Question: I am trying to write a macro to automatically generate and send emails out to a list of addresses while attaching a specific file to each.
Still being a bit green to coding in VBA I have "kitbashed" the below but am having trouble working out how to get the file path to read properly.
'''
Sub Send_Files()
Dim OutApp As Object
Dim OutMail As Object
Dim sh As Worksheet
Dim cell As Range
Dim FileCell As Range
Dim rng As Range
With Application
.EnableEvents = False
.ScreenUpdating = False
End With
Set sh = Sheets("List")
Set OutApp = CreateObject("Outlook.Application")
For Each cell In sh.Columns("B").Cells.SpecialCells(xlCellTypeConstants)
'Enter the path/file names in the C:Z column in each row
Set rng = sh.Cells(cell.Row, 1).Range("C1:C1")
If cell.Value Like "?*@?*.?*" And _
Application.WorksheetFunction.CountA(rng) > 0 Then
Set OutMail = OutApp.CreateItem(0)
With OutMail
.To = cell.Value
.Subject = "Curent Week Supplies"
.Body = "Good Morning" & Cells(cell.Row, "A").Value _
& vbNewLine & vbNewLine & _
"Please find attached this week's CWS file." & _
vbNewLine & vbNewLine & _
"If you have any queries concerning this then please feel free to contact us." & _
vbNewLine & vbNewLine & _
"Best regards"
For Each FileCell In rng.SpecialCells(xlCellTypeConstants)
If Trim(FileCell) <> "" Then
If Dir(FileCell.Value) <> "" Then
.Attachments.Add FileCell.Value
End If
End If
Next FileCell
.Send
End With
Set OutMail = Nothing
End If
Next cell
Set OutApp = Nothing
With Application
.EnableEvents = True
.ScreenUpdating = True
End With
End Sub
'''
When the macro tries to attach the file it gets stuck with this: -
'''
For Each FileCell In rng.SpecialCells(xlCellTypeConstants)
If Trim(FileCell) <> "" Then
If Dir(FileCell.Value) <> "" Then
.Attachments.Add FileCell.Value
End If
End If
Next FileCell
'''

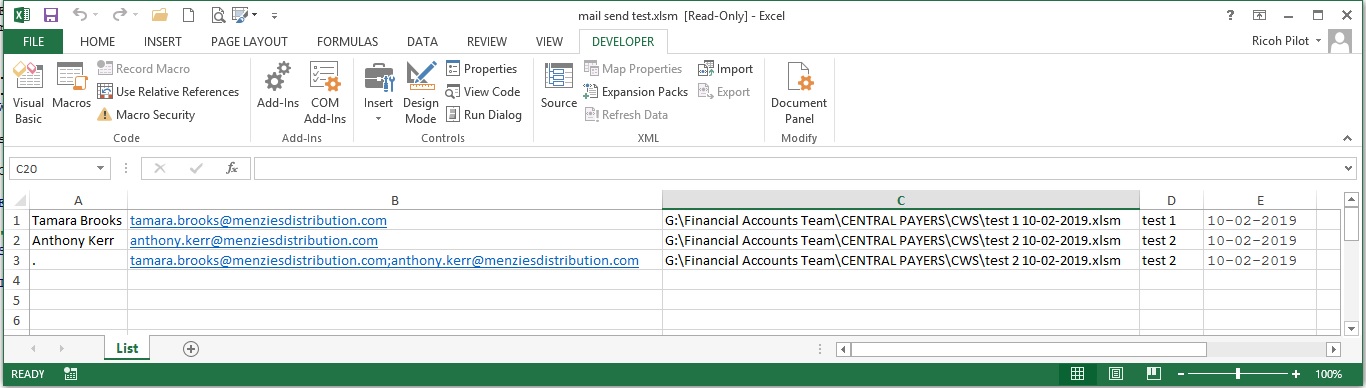
Answer: Can you try this?:
'''
Sub Send_Files()
Dim OutApp As Object
Dim OutMail As Object
Dim sh As Worksheet
Dim cell As Range
Dim FileCell As Range
Dim rng As Range
With Application
.EnableEvents = False
.ScreenUpdating = False
End With
Set sh = Sheets("List")
Set OutApp = CreateObject("Outlook.Application")
For Each cell In sh.Range("B1:B" & sh.Range("c1048576").End(xlUp).Row)
'Enter the path/file names in the C:Z column in each row
Set rng = sh.Range("C1:C" & sh.Range("c1048576").End(xlUp).Row)
If cell.Value Like "?*@?*.?*" And _
Application.WorksheetFunction.CountA(rng) > 0 Then
Set OutMail = OutApp.CreateItem(0)
With OutMail
.To = cell.Value
.Subject = "Curent Week Supplies"
.Body = "Good Morning" & Cells(cell.Row, "A").Value _
& vbNewLine & vbNewLine & _
"Please find attached this week's CWS file." & _
vbNewLine & vbNewLine & _
"If you have any queries concerning this then please feel free to contact us." & _
vbNewLine & vbNewLine & _
"Best regards"
'For Each FileCell In sh.Range("C1:C" & sh.Range("c1048576").End(xlUp).Row)
'If IsEmpty(FileCell.Value) Then Exit For
.Attachments.Add cell.Offset(0, 1).Value
'Next FileCell
'Take a look before send
'.display
.Send
End With
Set OutMail = Nothing
End If
Next cell
Set OutApp = Nothing
With Application
.EnableEvents = True
.ScreenUpdating = True
End With
End Sub
'''